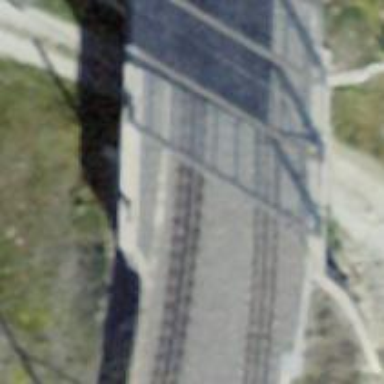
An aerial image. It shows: Narrow-gauge railway bridge with electrified contact line.